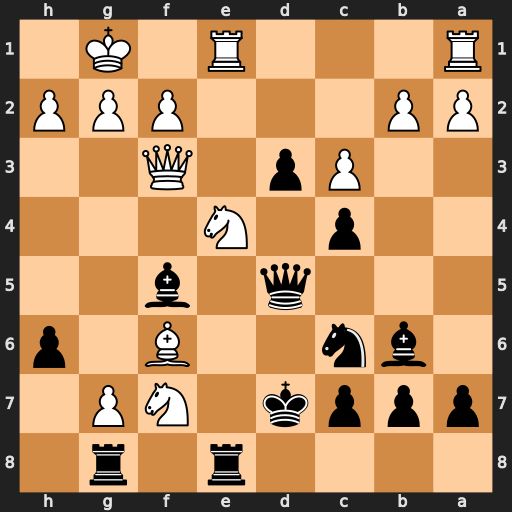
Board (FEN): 4r1r1/pppk1NP1/1bn2B1p/3q1b2/2p1N3/2Pp1Q2/PP3PPP/R3R1K1
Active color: b
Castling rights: -
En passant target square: -
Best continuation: Bxe4